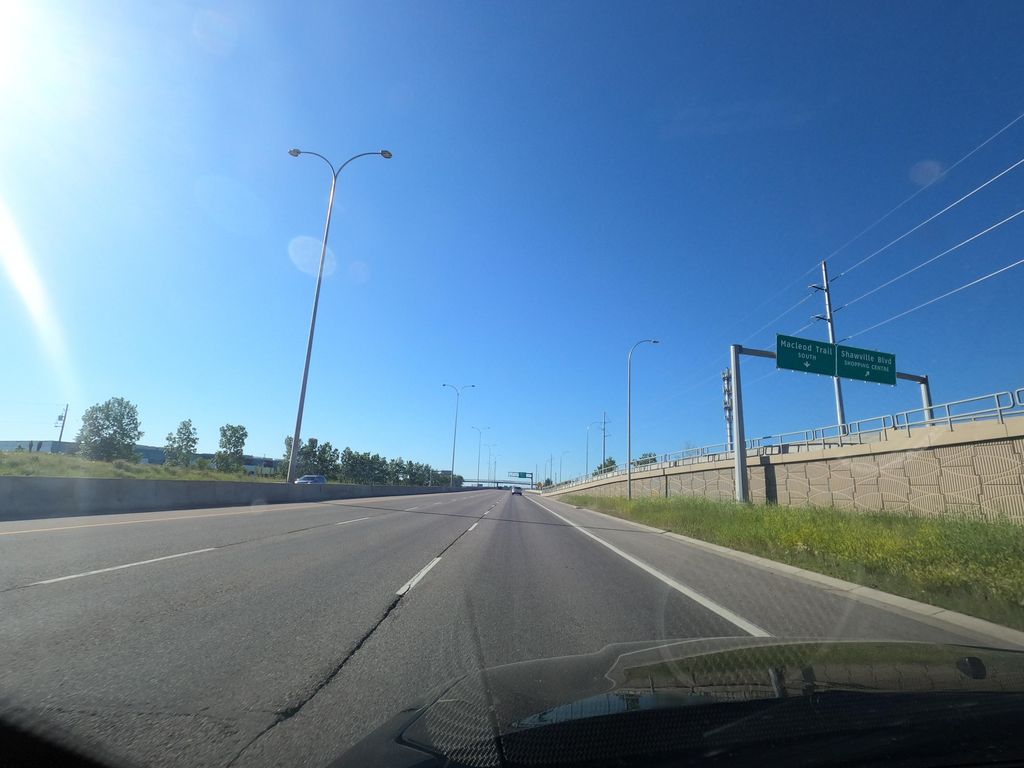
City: calgary